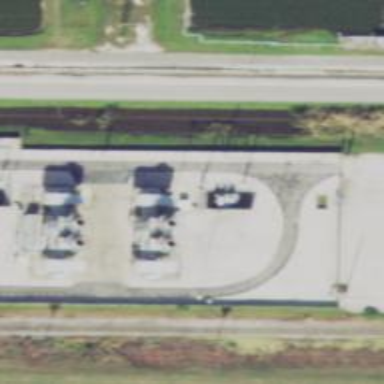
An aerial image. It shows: Gas turbine generator is in use.